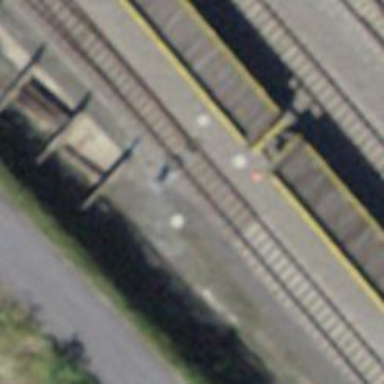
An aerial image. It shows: Railway switch.